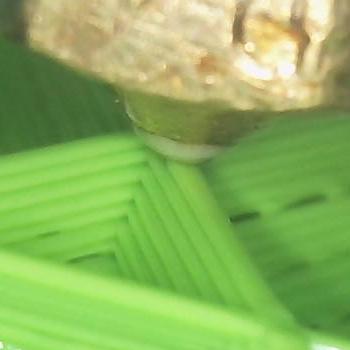
Flow rate: 105%